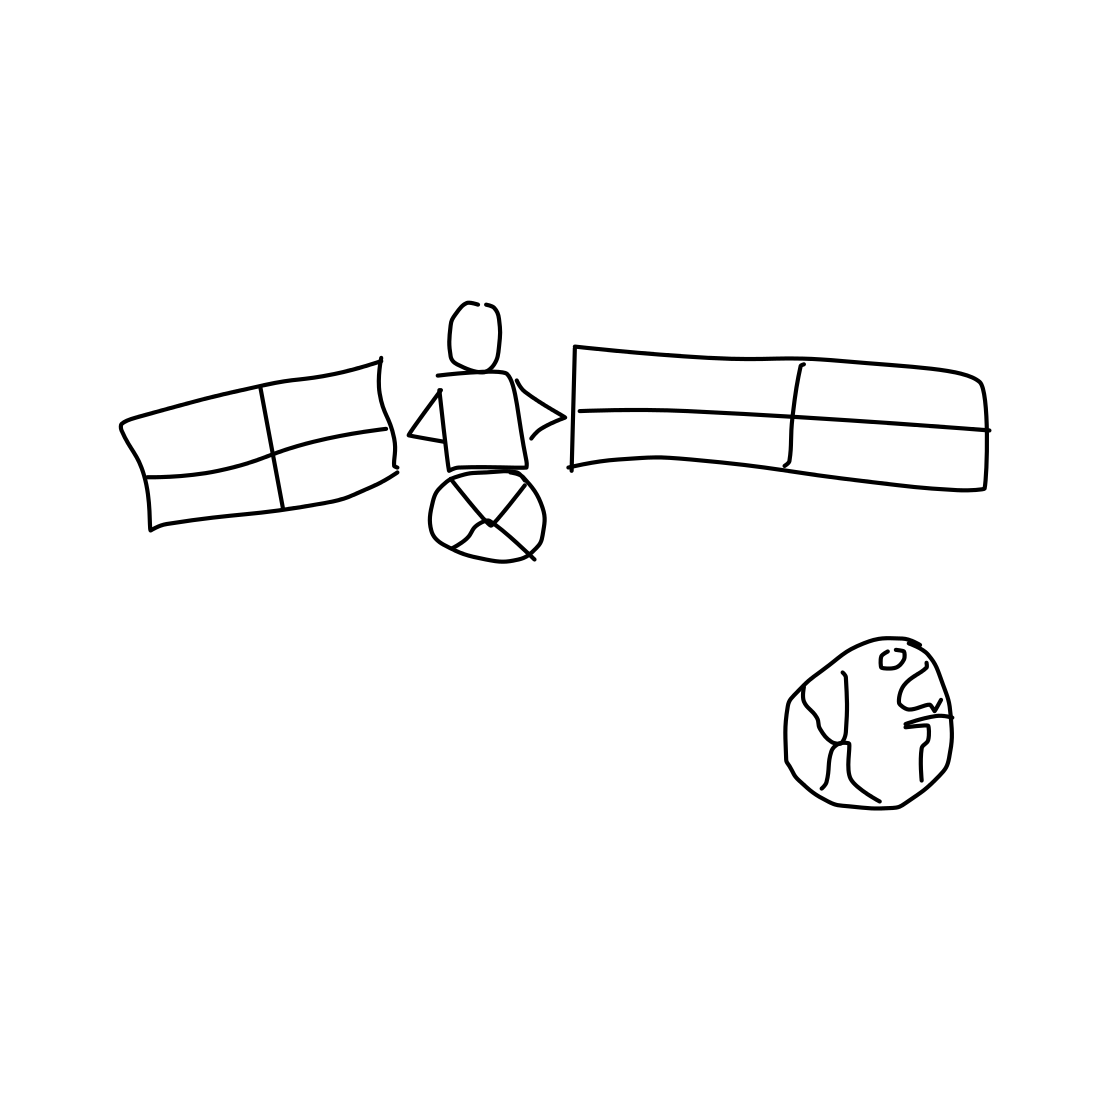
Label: satellite